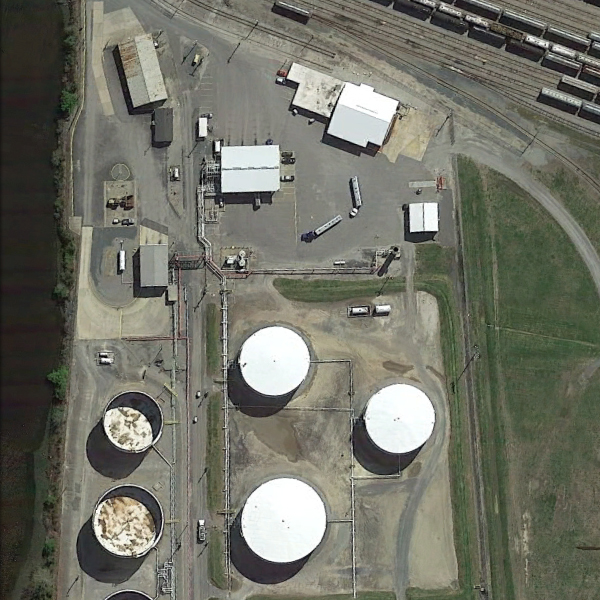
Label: StorageTanks